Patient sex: F
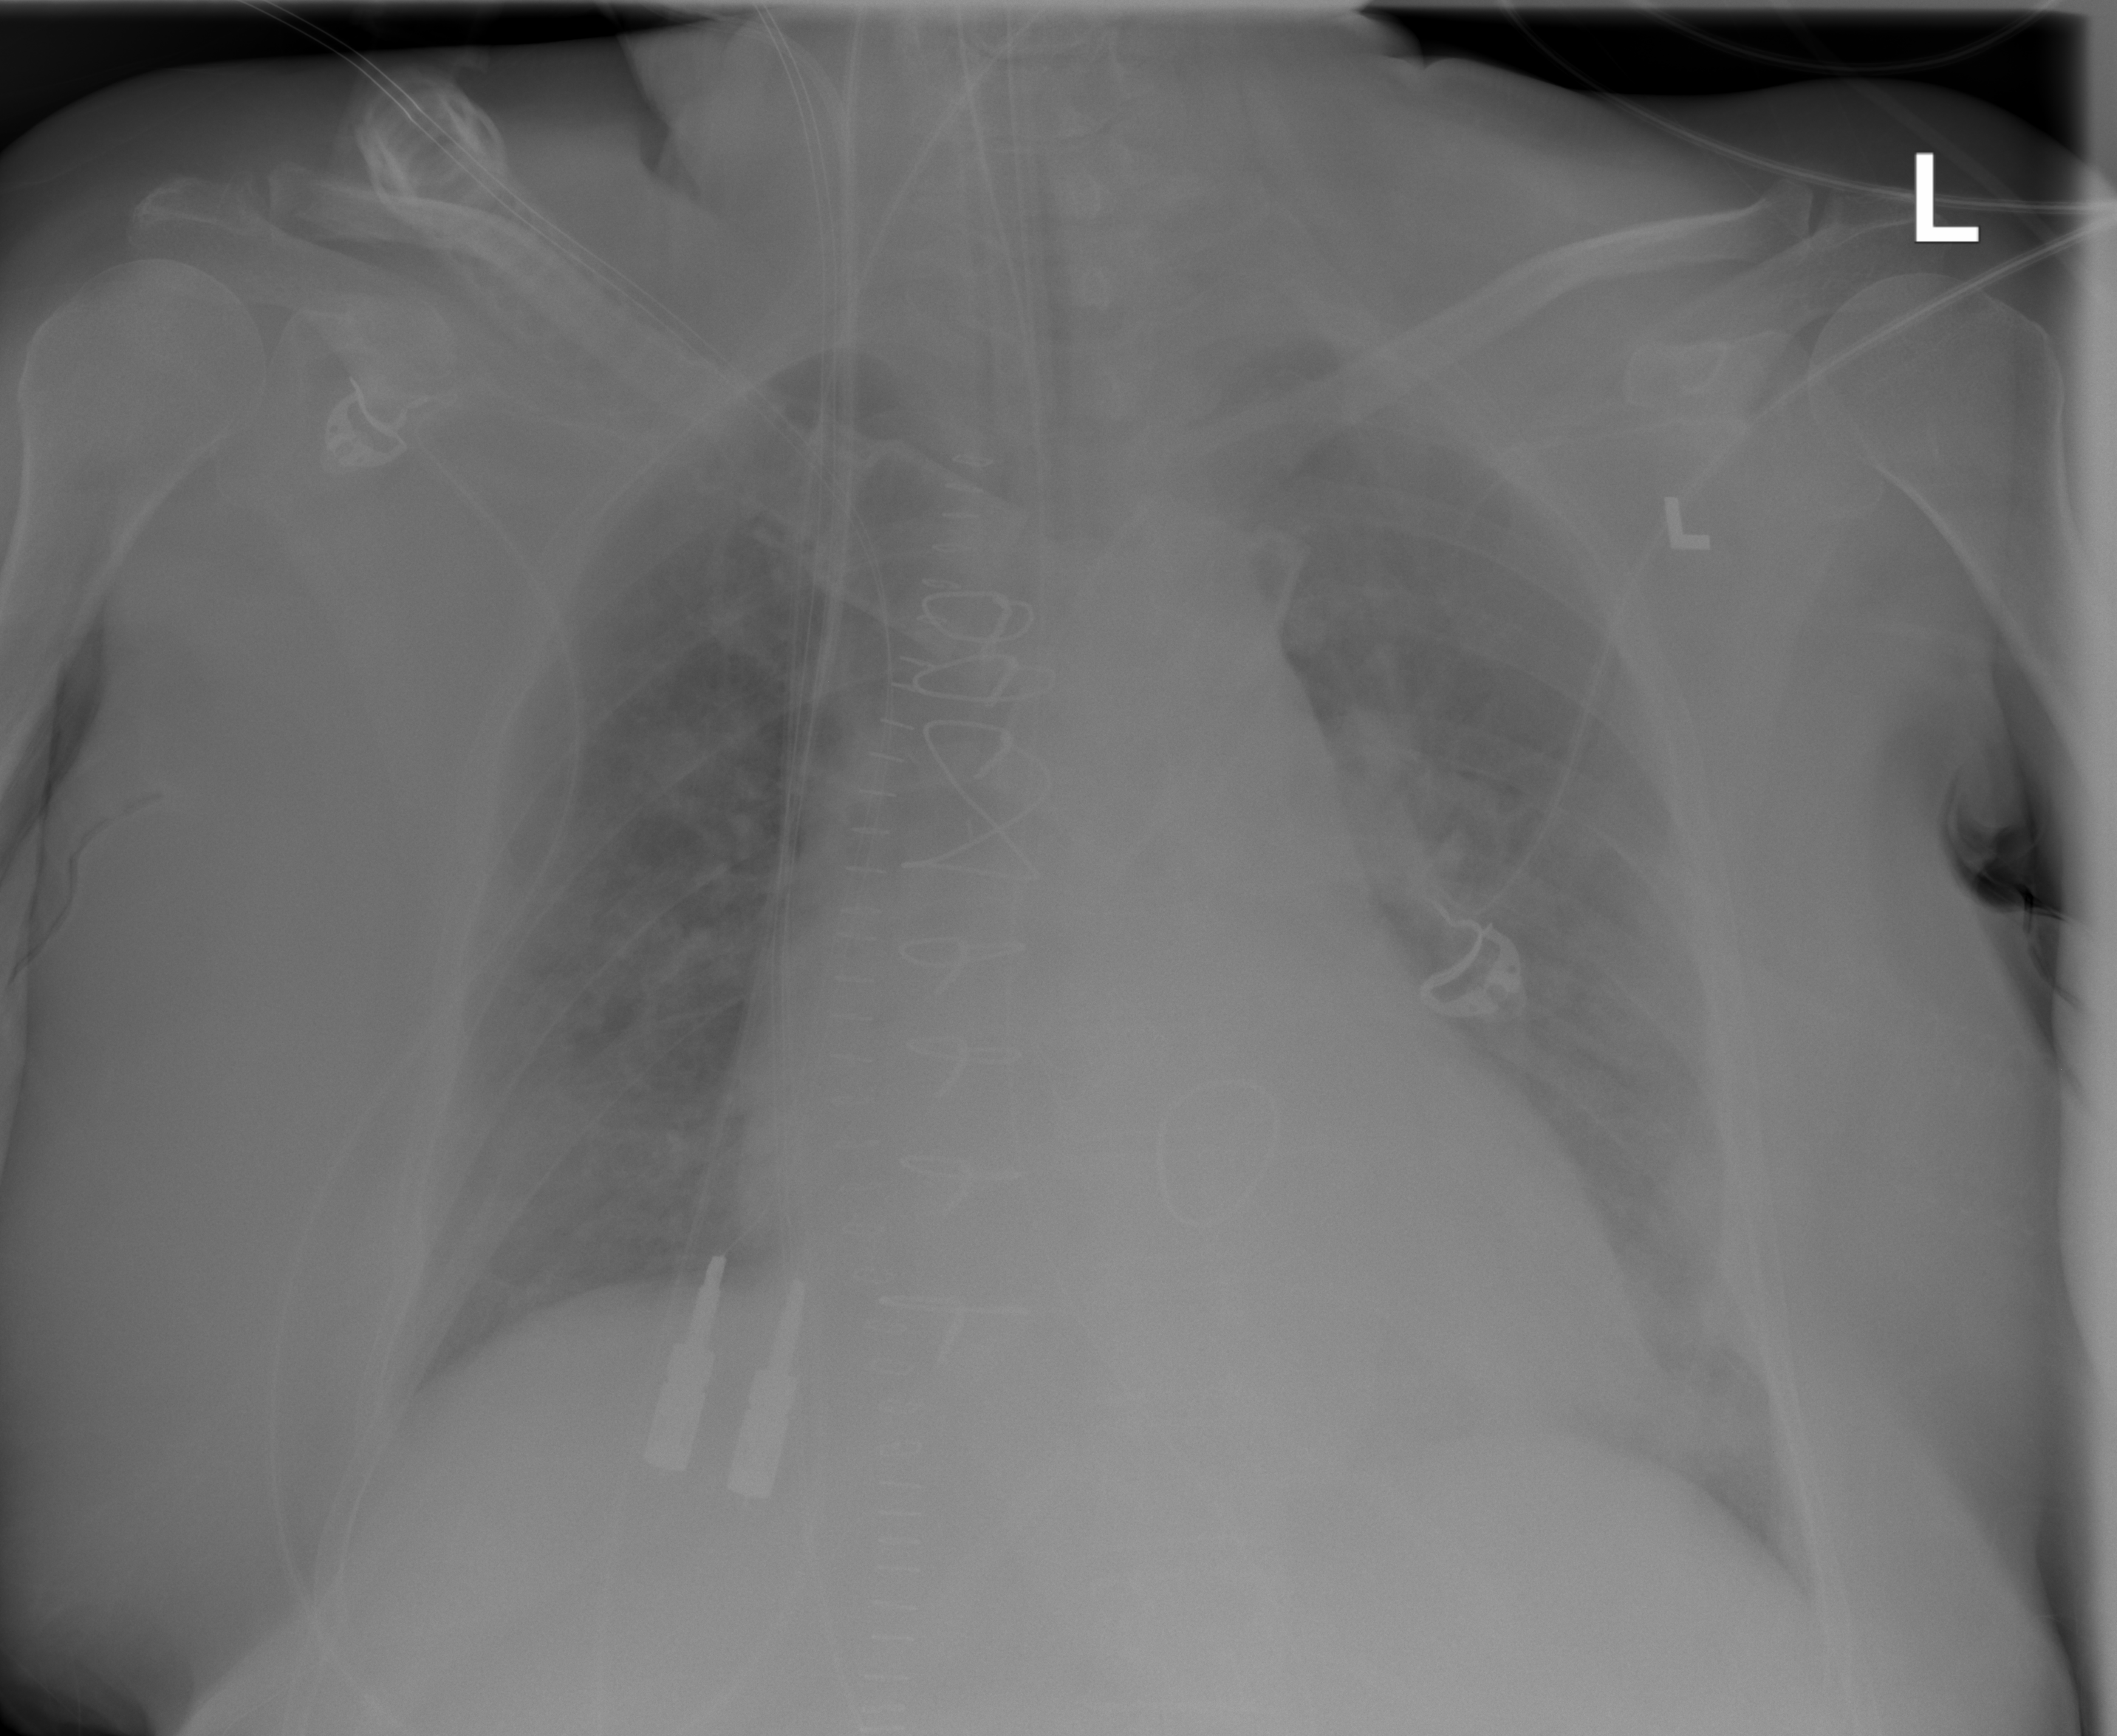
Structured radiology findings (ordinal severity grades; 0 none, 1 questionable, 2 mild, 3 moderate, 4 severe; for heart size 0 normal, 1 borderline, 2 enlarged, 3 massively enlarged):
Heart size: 2
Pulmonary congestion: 2
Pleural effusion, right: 0
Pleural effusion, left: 0
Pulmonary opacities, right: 0
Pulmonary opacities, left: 0
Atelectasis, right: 0
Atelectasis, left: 0